Field crop: maize
Growth stage: 2
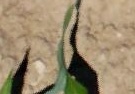
Species: maize